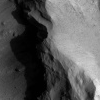
Atmospheric dust classification: not_dusty